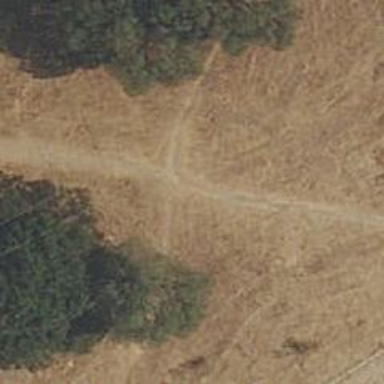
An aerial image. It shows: Dirt path.